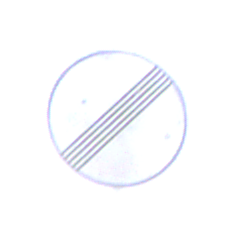
Verkehrszeichen: EndeSaemtlicherBegrenzungen
Umgebung: Outdoor, RoadRail
Tageszeit: SunriseSunset
Wetter: PartlyCloudy
Licht: Natural
Jahreszeit: NotSpecified
Kontrast: LowContrast